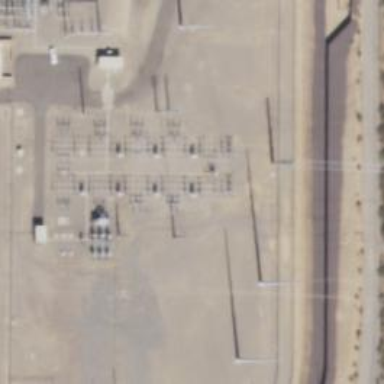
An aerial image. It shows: Switch for power supply.